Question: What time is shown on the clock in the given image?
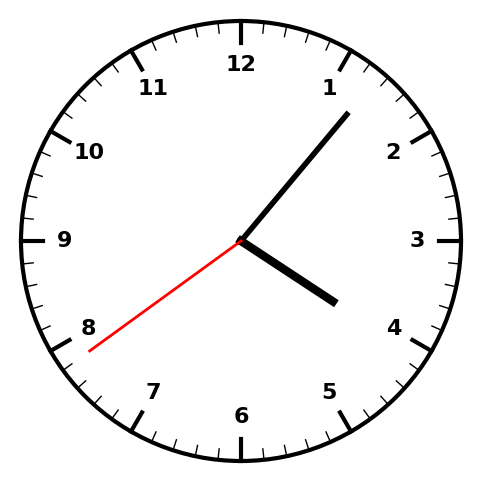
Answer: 04:06:39